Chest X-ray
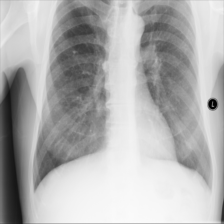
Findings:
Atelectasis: negative
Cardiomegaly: negative
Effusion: negative
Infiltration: negative
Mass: negative
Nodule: positive
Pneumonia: negative
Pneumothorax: negative
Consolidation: negative
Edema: negative
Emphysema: negative
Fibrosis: negative
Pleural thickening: negative
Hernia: negative